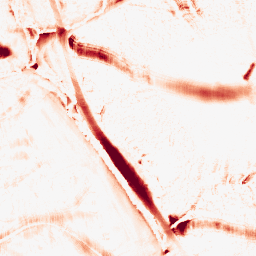
Category: morphological
Decomposition family: morphological_ellipse
Decomposition parameters: operation: opening
width: 30
height: 20
Upsampling method: bicubic
Upsampling parameters: scale: 4
Upsampling scale: 4